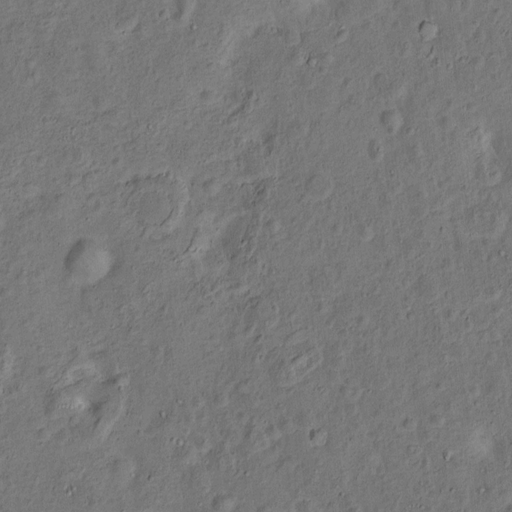
Objects detected: cone